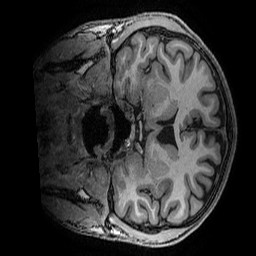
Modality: T1w
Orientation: coronal
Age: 21
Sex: male
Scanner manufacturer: ge
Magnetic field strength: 3 T
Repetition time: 0.007 s
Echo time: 0.00342 s